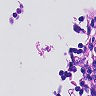
Metastatic tissue present: no